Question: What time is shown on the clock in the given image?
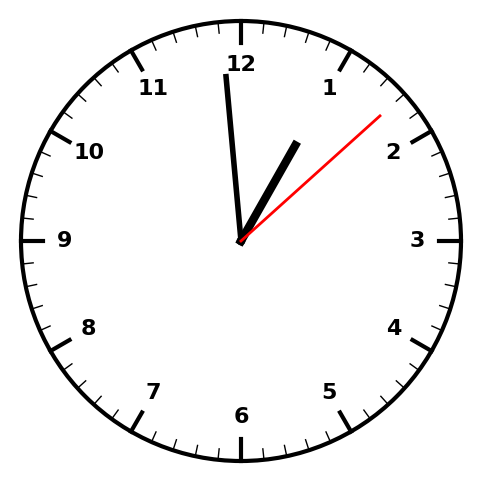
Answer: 12:59:08